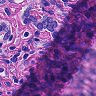
Metastatic tissue present: yes